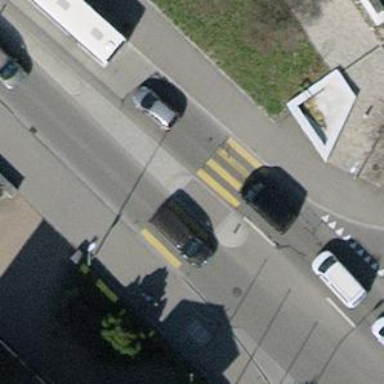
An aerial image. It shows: Footway that serves as traffic island.